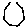
Label: hexagon